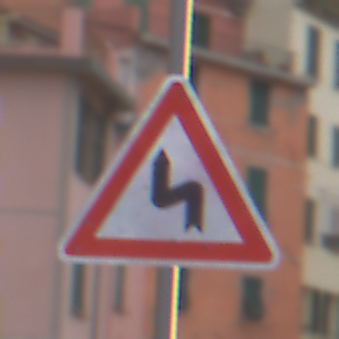
Verkehrszeichen: DoppelkurveZunaechstLinks
Umgebung: Outdoor, Urban
Tageszeit: Midday
Wetter: Overcast
Licht: Natural
Jahreszeit: NotSpecified
Kontrast: LowContrast